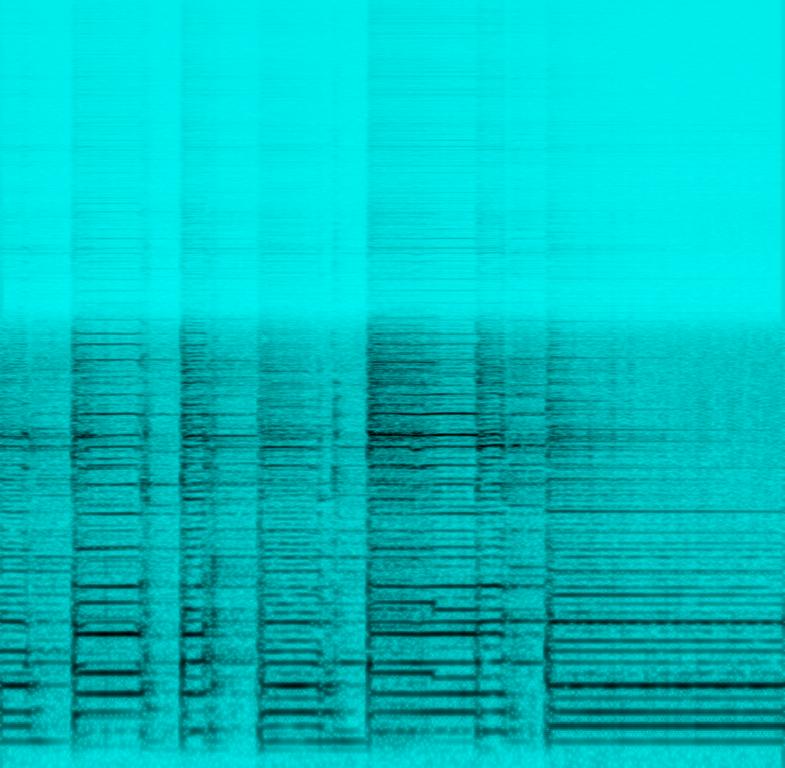
Someone is strumming chords on an e-guitar. The e-guitar is slightly out of tune. This song may be playing at home trying out sounds on the e-guitar.